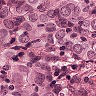
Metastatic tissue present: yes